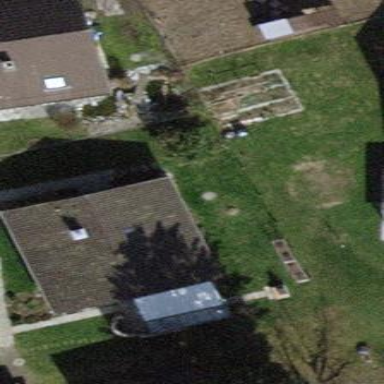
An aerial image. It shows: Detached building.